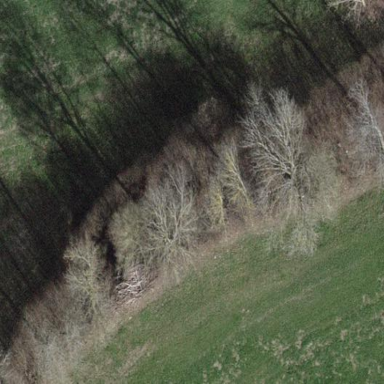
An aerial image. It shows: Forest area.